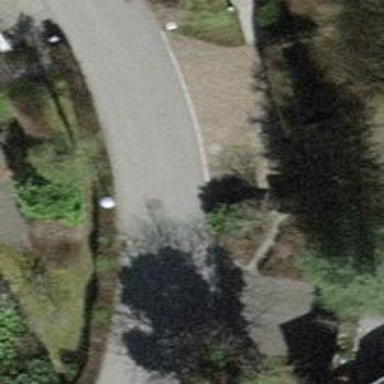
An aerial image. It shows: Residential road with asphalt surface and no sidewalks.